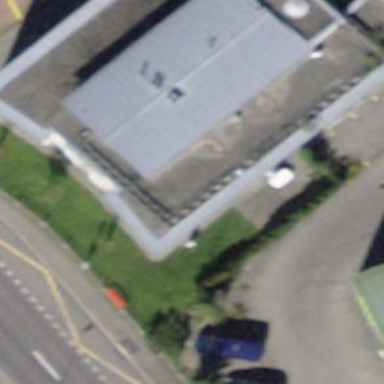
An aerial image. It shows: Office building.